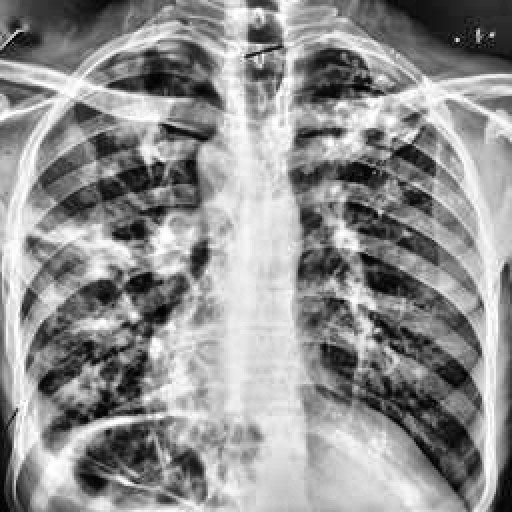
Finding: TUBERCULOSIS